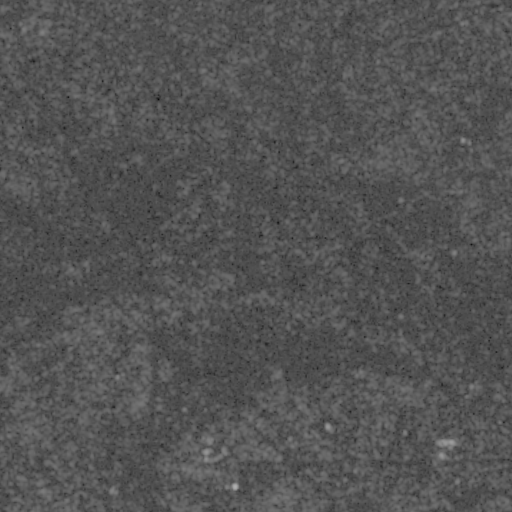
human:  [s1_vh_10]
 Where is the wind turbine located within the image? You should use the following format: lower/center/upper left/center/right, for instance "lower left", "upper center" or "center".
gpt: The wind turbine is located in the upper left of the image.
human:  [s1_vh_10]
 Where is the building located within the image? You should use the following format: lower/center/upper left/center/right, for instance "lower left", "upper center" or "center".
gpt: The building is located in the lower left of the image.
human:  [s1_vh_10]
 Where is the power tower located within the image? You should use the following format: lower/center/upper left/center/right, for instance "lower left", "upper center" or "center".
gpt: There is no power tower in the image.

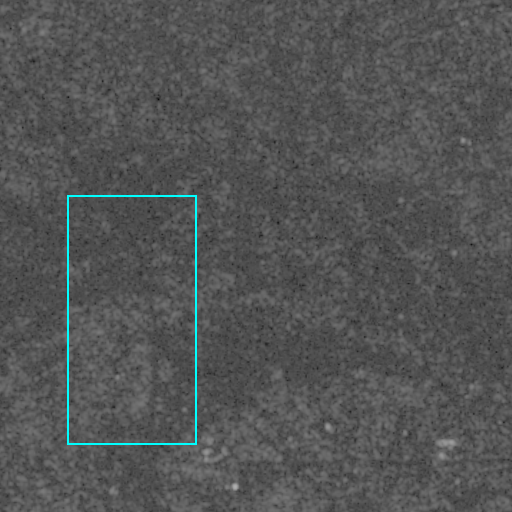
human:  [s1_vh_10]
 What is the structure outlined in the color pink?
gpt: There is no pink outline.
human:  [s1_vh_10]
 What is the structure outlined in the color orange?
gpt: There is no structure outlined in orange.